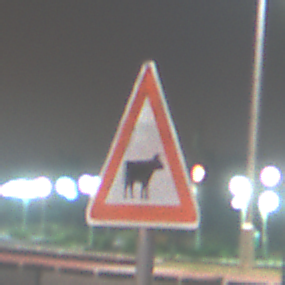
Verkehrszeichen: ViehtriebLinks
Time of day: Night
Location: Outdoor (Urban)
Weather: PartlyCloudy
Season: NotSpecified
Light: Artificial